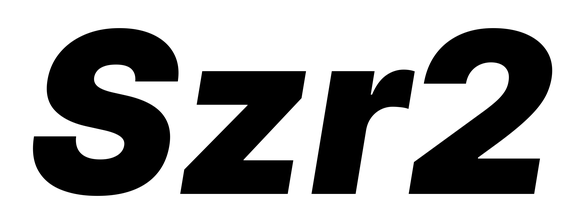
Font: Inter-Italic_Black_Italic